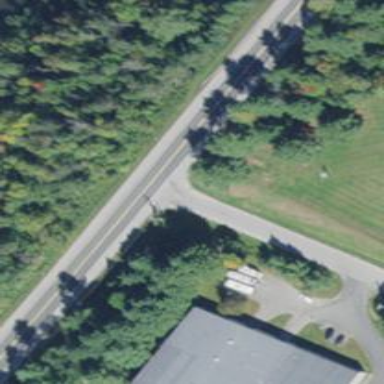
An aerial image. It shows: Asphalt road classified as trunk highway.